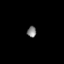
Tissue: skin
Cell type: Epithelial cells
Senescence score: 0.1978
Nuclear area (px): 99
Mean DAPI intensity: 128.121